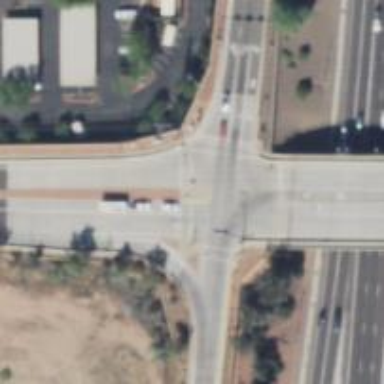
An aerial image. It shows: Solid stop line on the road.